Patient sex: F
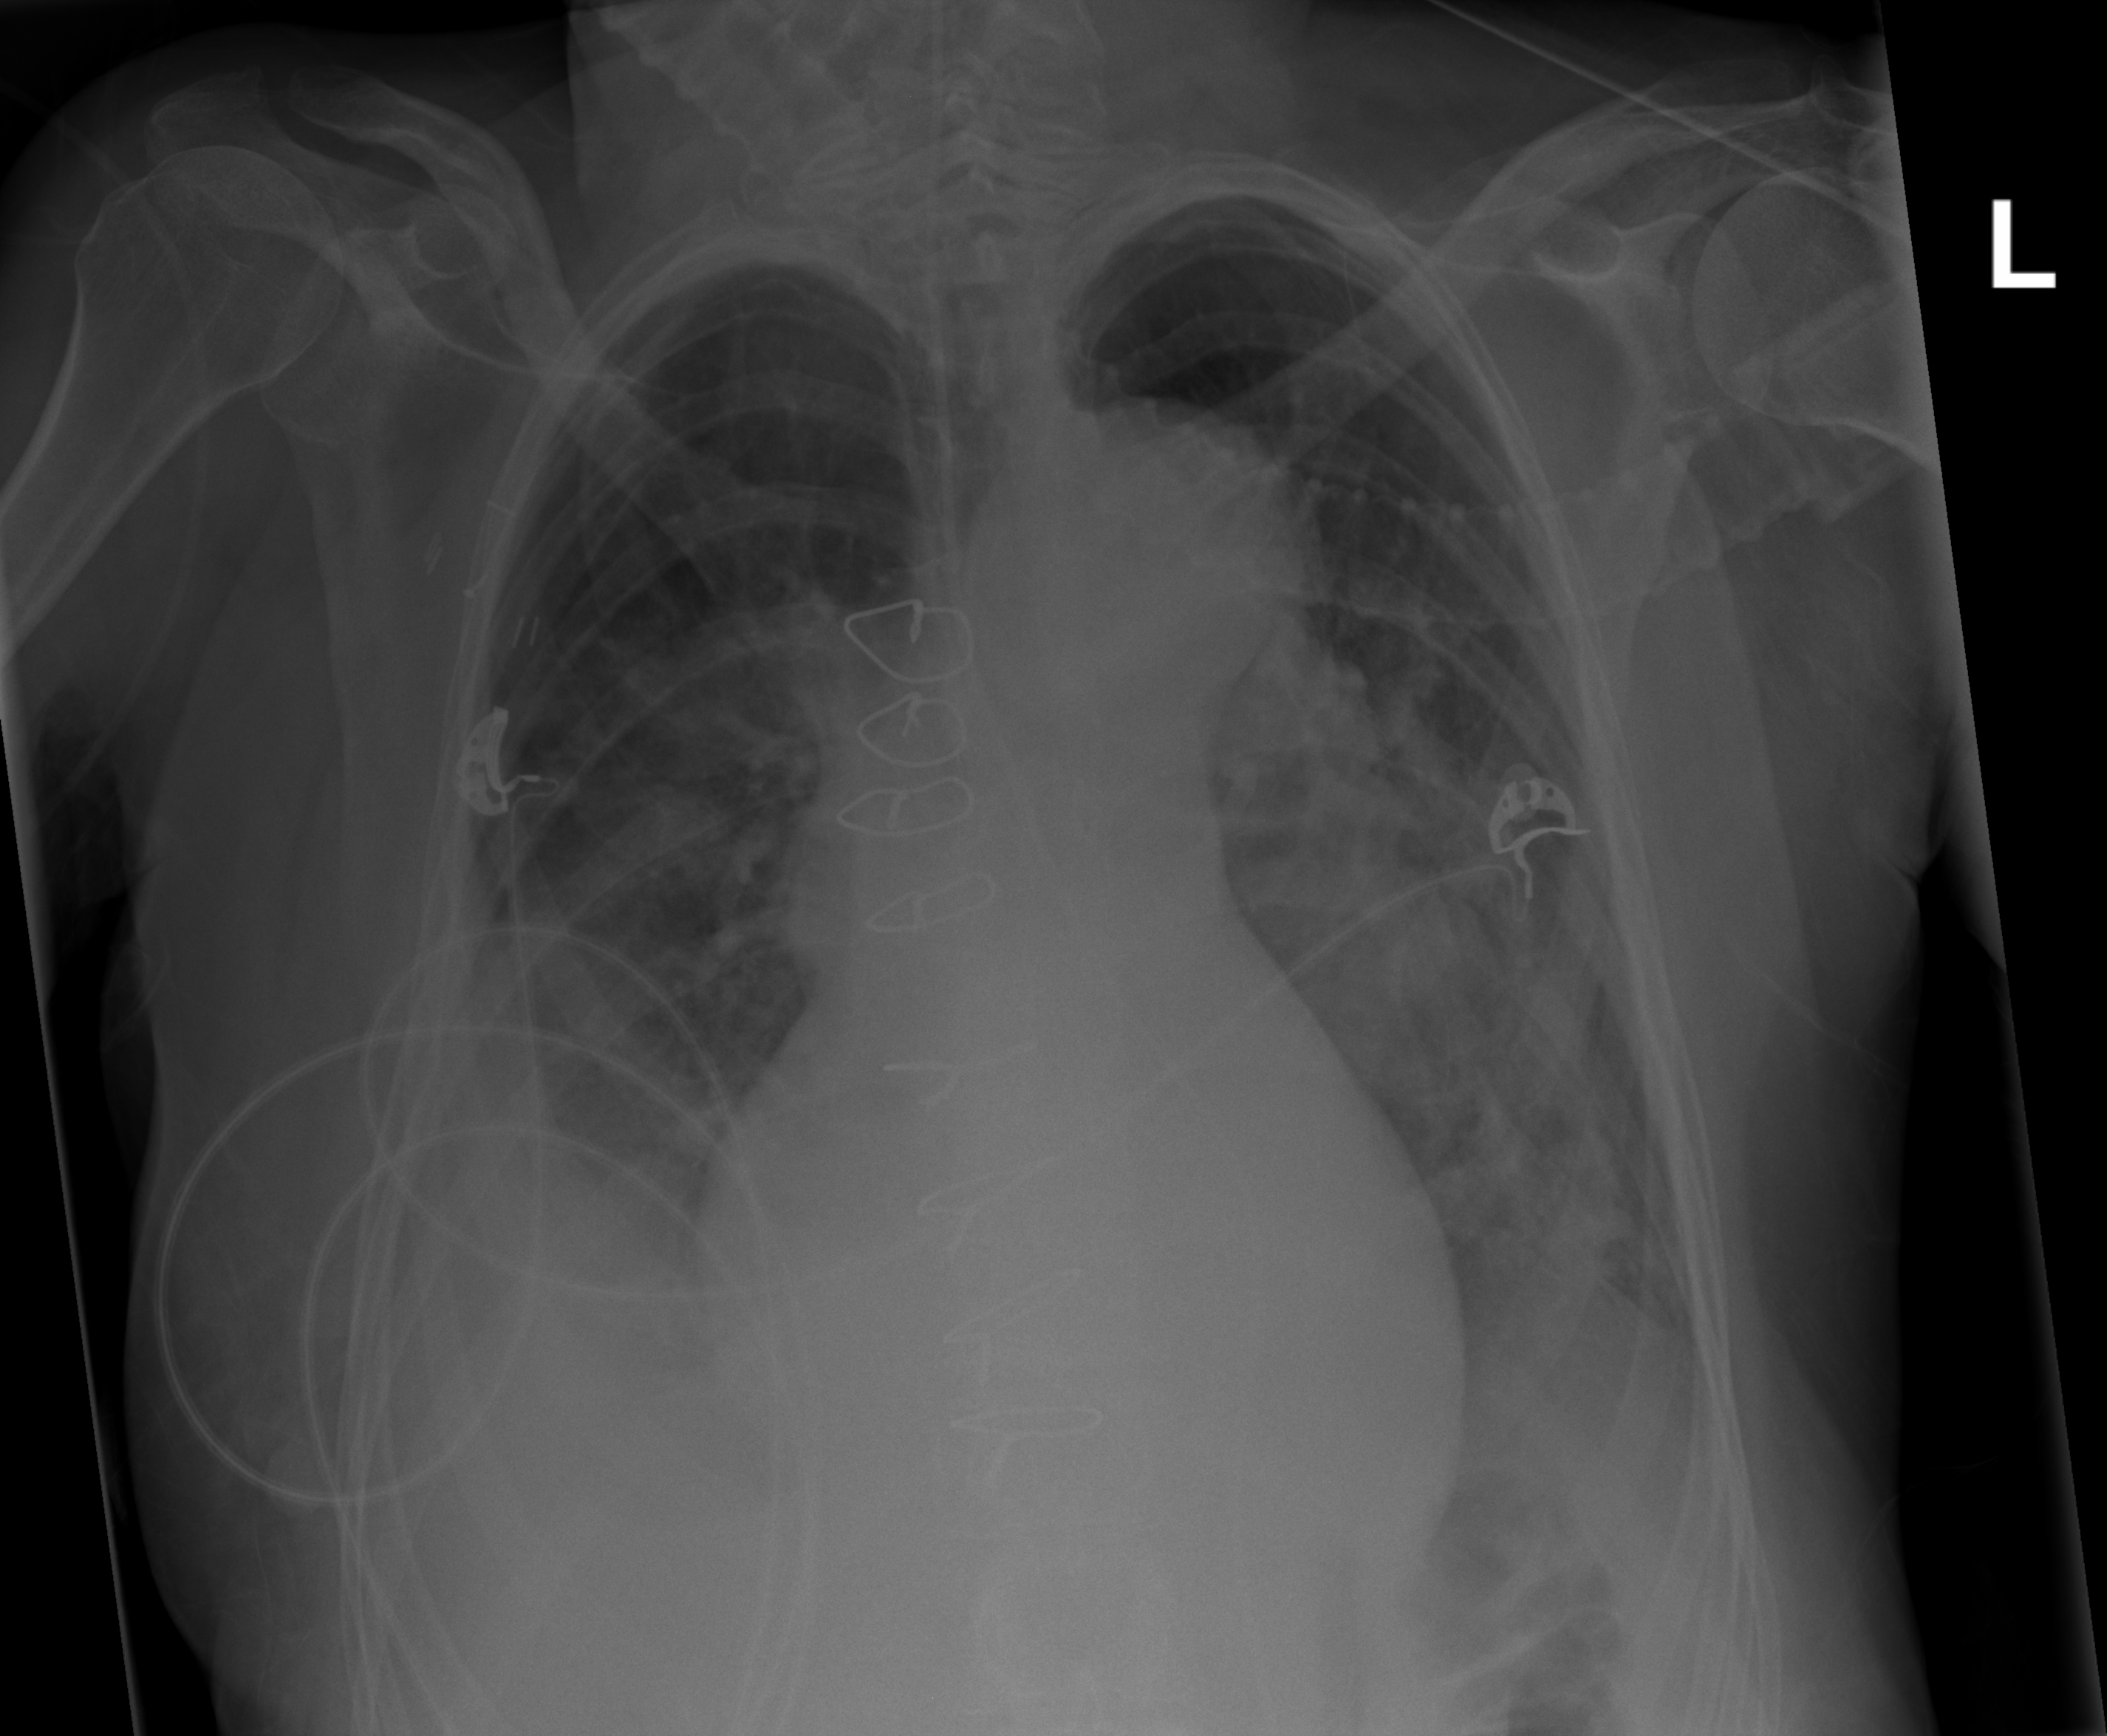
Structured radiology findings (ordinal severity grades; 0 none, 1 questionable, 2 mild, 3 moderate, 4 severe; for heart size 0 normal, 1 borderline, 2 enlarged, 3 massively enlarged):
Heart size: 2
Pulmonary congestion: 2
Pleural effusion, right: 2
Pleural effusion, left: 2
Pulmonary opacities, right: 2
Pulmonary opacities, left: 2
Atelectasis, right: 2
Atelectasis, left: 2